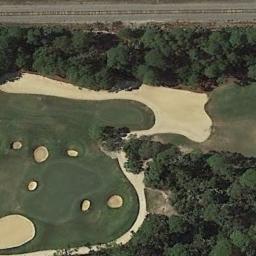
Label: golf_course